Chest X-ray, PA view. Patient: 45 years old, sex M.
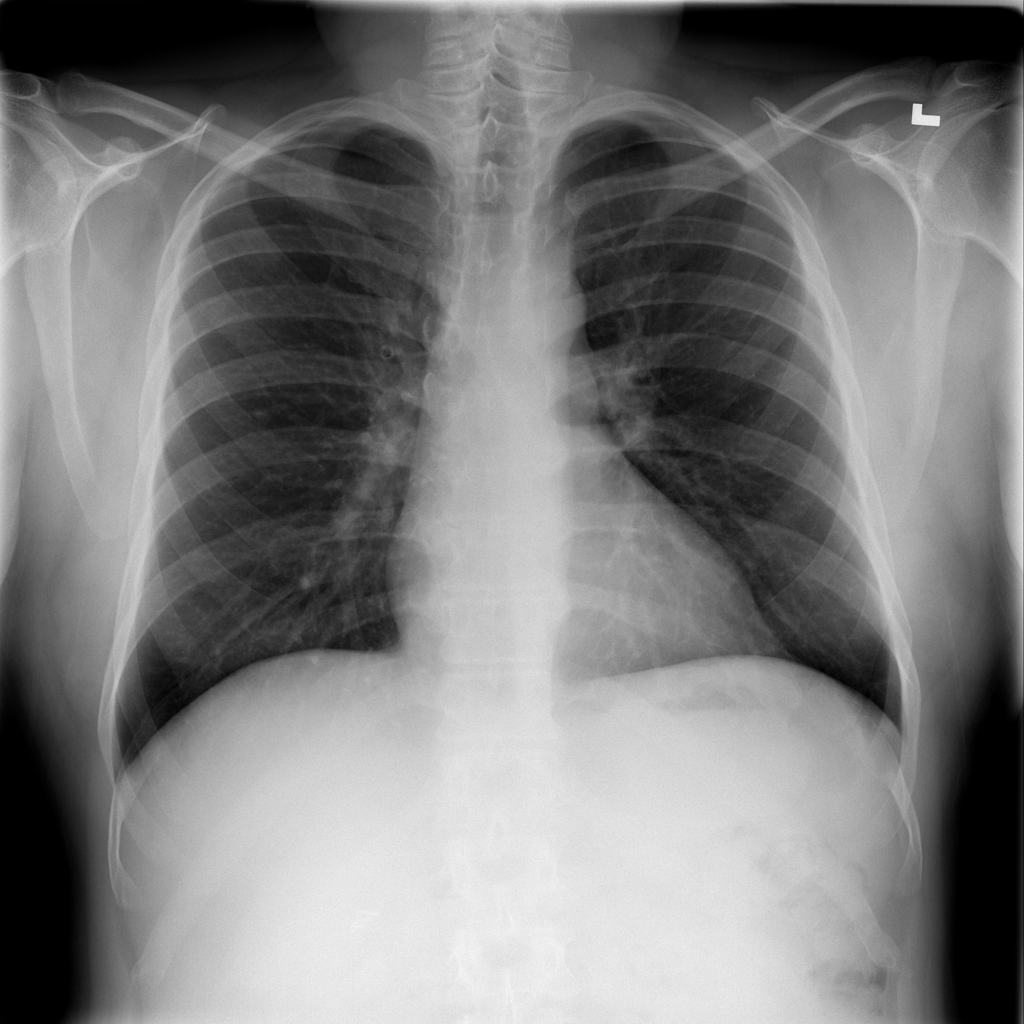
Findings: No Finding